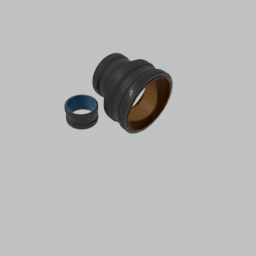
Label: tools